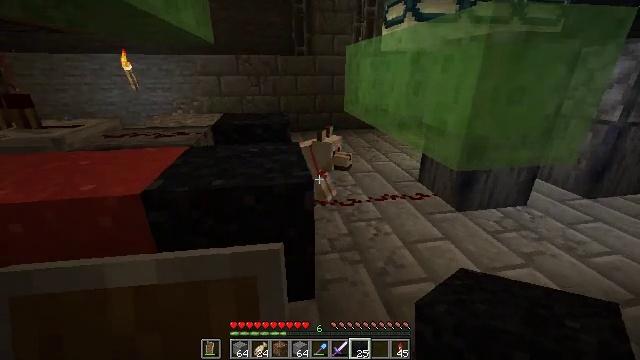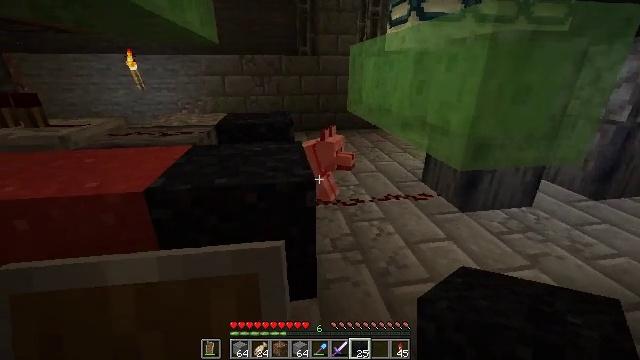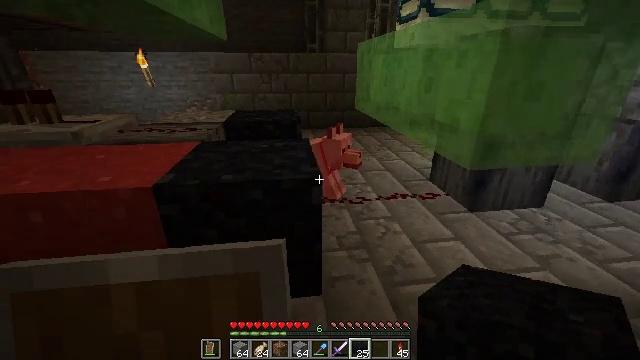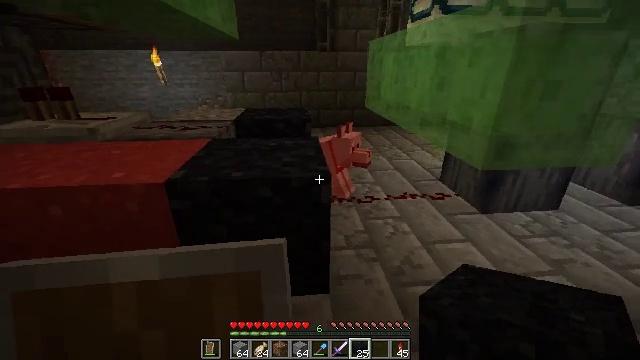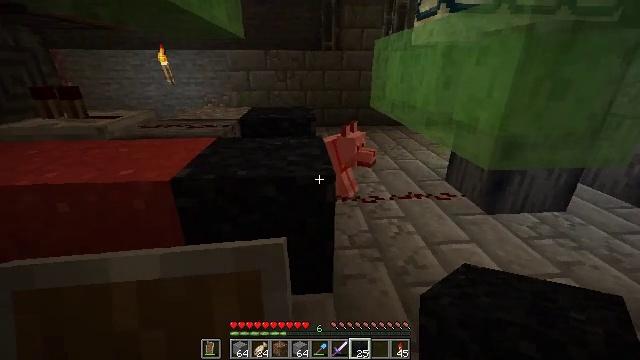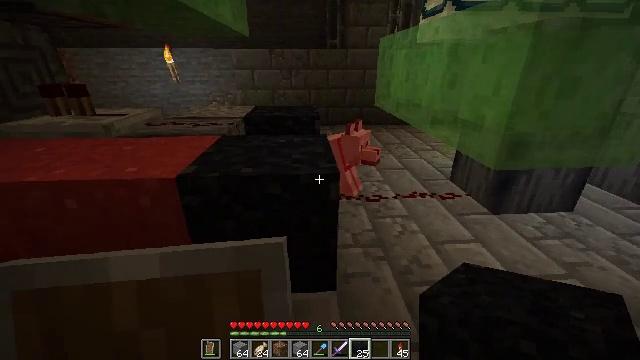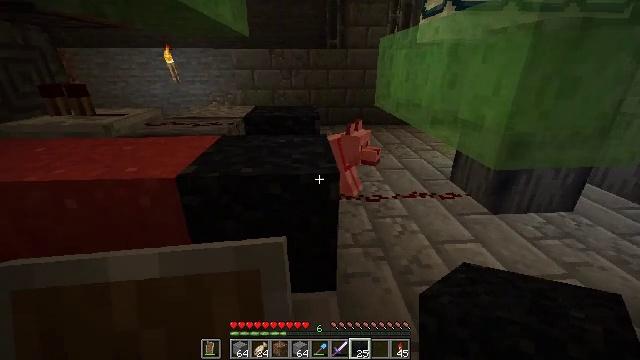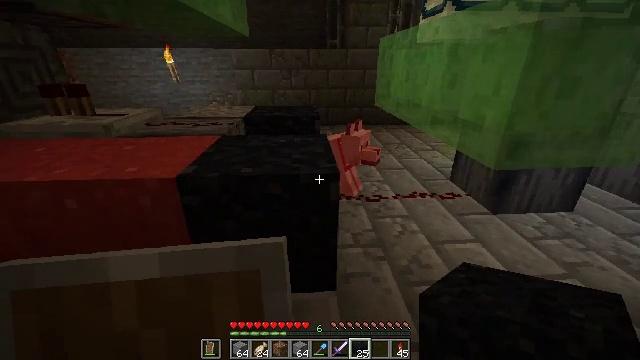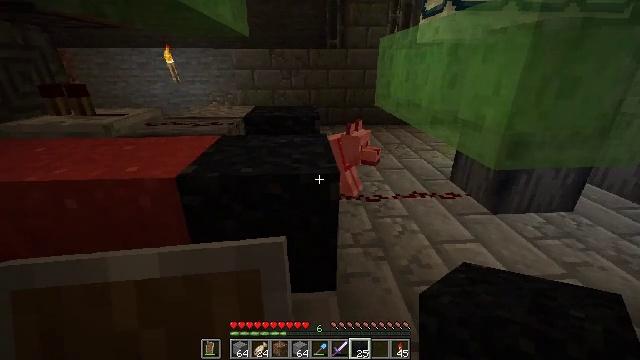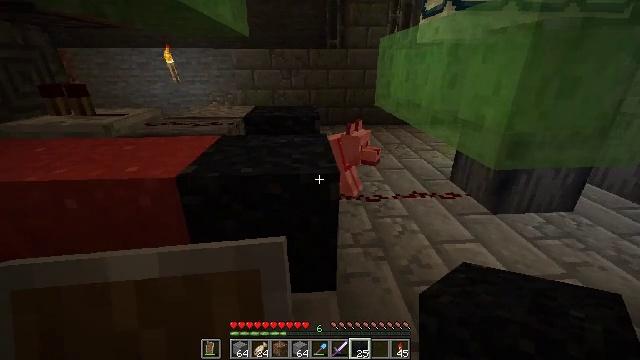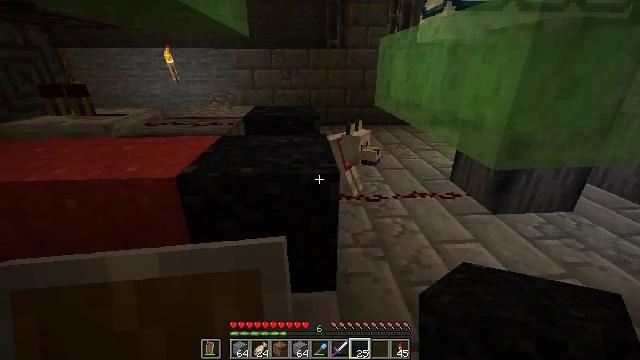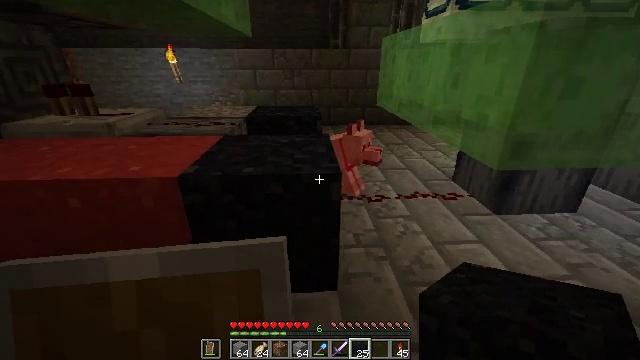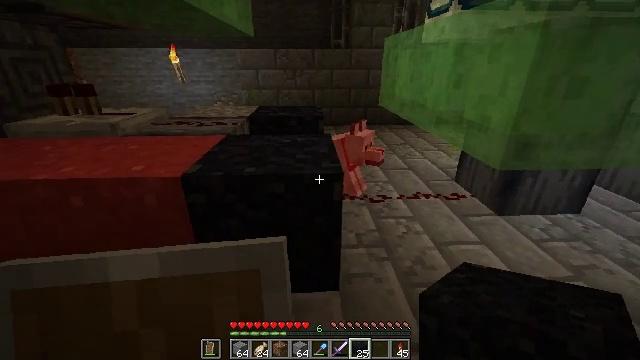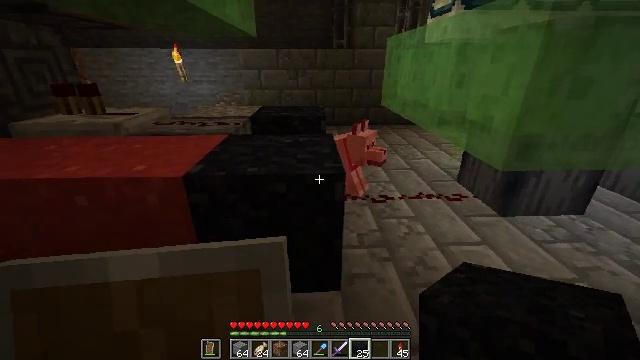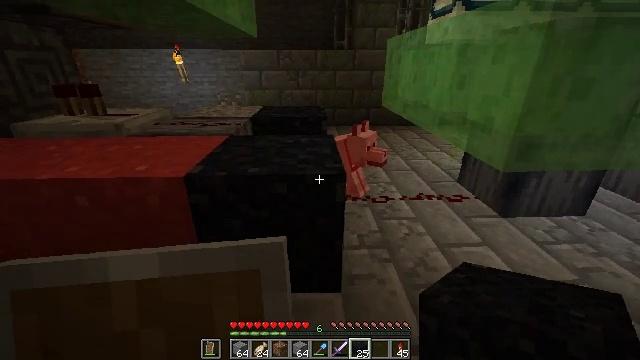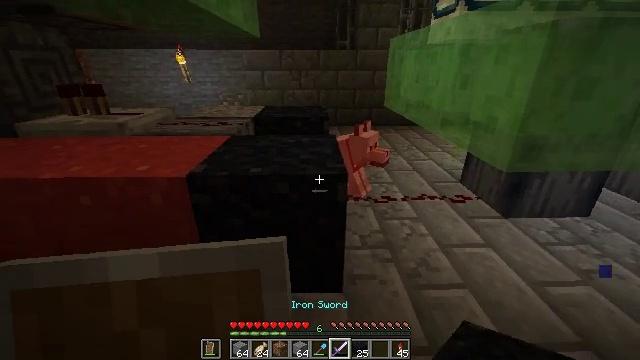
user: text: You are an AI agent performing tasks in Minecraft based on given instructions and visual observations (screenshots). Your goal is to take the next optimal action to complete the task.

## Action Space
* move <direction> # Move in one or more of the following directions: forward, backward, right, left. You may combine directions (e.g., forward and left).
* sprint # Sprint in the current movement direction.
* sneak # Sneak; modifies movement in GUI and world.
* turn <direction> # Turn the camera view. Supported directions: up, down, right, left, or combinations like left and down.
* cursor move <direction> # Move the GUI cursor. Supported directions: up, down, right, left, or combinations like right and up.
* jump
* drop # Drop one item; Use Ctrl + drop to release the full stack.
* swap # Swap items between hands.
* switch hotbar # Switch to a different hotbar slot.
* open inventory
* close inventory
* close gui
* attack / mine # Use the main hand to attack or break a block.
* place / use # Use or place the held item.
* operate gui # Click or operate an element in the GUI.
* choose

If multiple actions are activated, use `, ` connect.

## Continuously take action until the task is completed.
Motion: motion action
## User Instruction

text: Mine block black concrete powder.
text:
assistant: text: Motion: no_op
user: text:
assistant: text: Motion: turn left
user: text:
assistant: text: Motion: turn left
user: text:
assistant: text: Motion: turn left
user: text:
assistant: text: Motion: no_op
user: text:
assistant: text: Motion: no_op
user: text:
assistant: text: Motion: no_op
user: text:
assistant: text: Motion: no_op
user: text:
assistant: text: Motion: no_op
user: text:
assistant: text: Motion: no_op
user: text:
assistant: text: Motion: no_op
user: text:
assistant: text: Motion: no_op
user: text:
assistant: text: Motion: no_op
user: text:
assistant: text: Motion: no_op
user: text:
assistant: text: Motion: no_op
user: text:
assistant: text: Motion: no_op
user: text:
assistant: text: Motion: no_op
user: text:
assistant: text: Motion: no_op
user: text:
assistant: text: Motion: no_op
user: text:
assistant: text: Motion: no_op
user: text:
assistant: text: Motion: no_op
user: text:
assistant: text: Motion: no_op
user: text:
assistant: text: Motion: no_op
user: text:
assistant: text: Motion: no_op
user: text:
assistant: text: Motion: no_op
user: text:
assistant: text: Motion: no_op
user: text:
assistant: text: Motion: no_op
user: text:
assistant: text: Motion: no_op
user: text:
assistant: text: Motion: no_op
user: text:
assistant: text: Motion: turn up